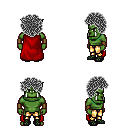
a pixel art fantasy rpg character, male body template, orc, green skin, red cape, gold greaves, gray curly afro hairstyle, leather bracers, ghillies, four views (front, back, left, right), 2x2 character sprite sheet, small pixel art, hard edges, no anti-aliasing